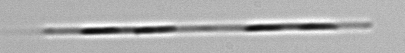
Label: Leptocylindrus